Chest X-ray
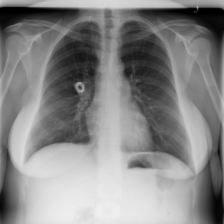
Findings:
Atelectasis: negative
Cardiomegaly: negative
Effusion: negative
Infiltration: negative
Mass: negative
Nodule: negative
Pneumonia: negative
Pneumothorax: negative
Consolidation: negative
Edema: negative
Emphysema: negative
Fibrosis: negative
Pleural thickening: negative
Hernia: negative